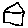
Label: house